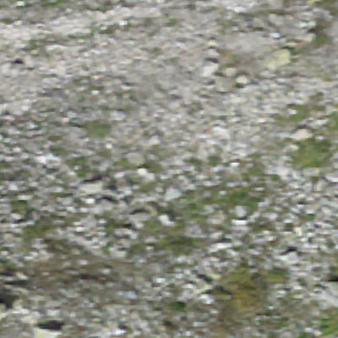
Label: other